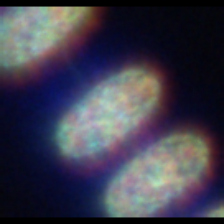
Taxon: Thalassiosira
Group: Diatoms